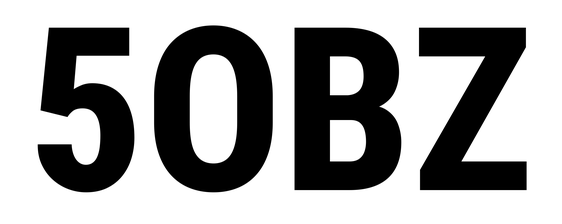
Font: Roboto_Condensed_ExtraBold